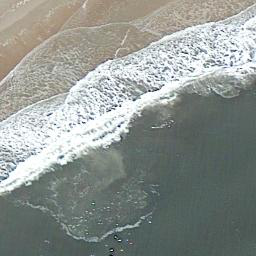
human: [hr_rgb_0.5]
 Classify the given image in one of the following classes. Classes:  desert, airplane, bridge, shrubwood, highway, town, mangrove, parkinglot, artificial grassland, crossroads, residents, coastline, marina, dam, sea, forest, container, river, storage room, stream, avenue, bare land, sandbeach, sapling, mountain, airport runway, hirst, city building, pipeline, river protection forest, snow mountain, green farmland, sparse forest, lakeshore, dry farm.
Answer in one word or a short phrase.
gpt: coastline